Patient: sex F, age 56
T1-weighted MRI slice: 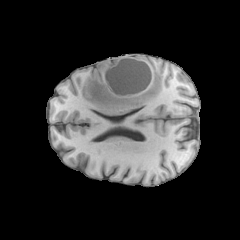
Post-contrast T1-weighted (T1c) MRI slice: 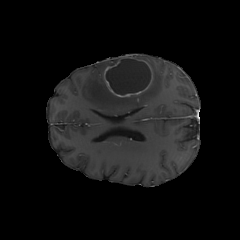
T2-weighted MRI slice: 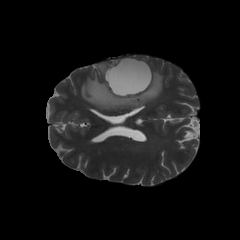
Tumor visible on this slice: yes
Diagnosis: Glioblastoma, IDH-wildtype
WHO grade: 4